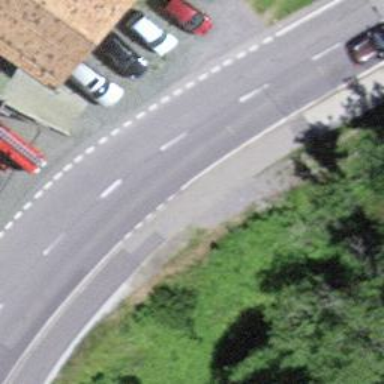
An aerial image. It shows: Tertiary road with asphalt surface.